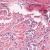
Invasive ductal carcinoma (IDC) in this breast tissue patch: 1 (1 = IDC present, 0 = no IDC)